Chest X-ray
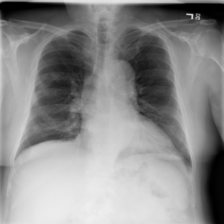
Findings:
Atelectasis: positive
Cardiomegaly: positive
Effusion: positive
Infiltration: negative
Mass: positive
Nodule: positive
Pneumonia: negative
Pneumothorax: negative
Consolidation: negative
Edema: negative
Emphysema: negative
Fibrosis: negative
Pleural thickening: negative
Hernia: negative